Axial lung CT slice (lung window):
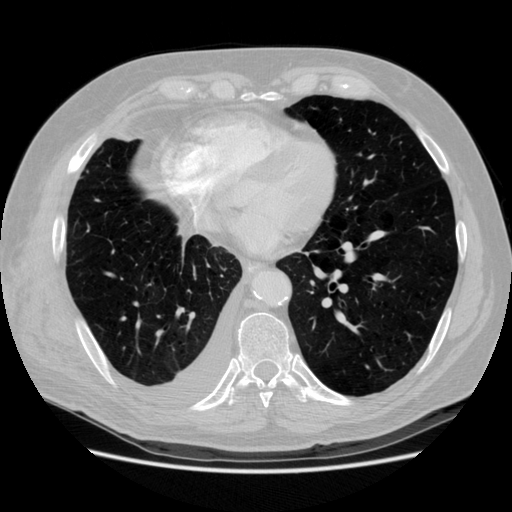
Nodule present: no